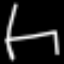
Label: chair